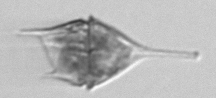
Label: Tripos_lineatus